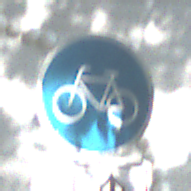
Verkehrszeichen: Radweg
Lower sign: RichtungsangabeDurchPfeile8
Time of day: Midday
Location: Outdoor (Suburban)
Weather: Clear
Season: NotSpecified
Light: Natural